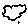
Label: cloud